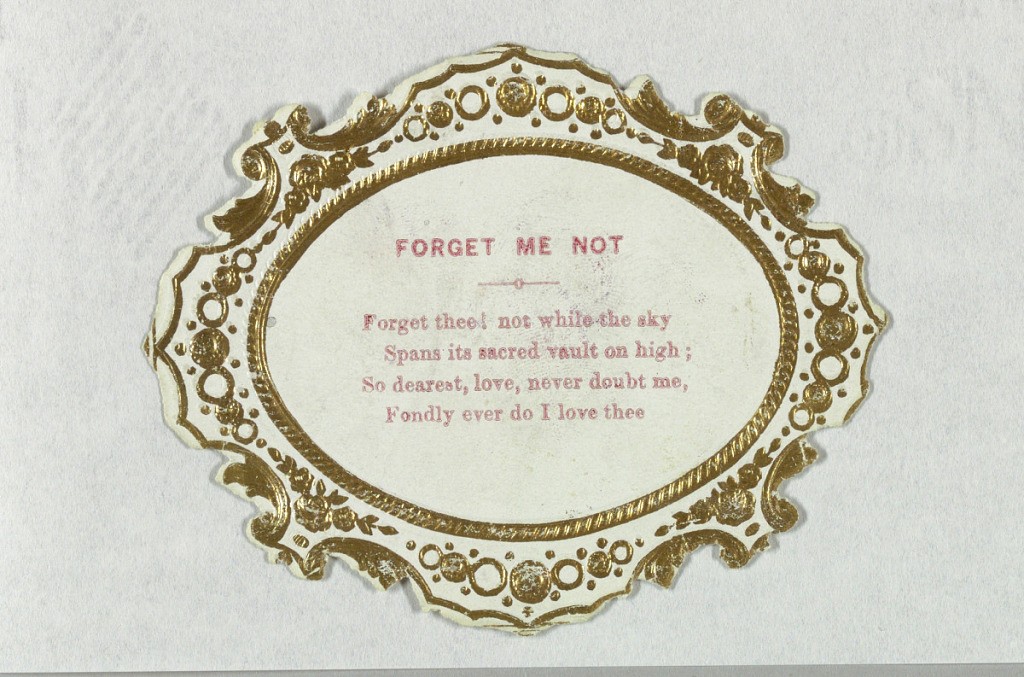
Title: Valentine Greeting
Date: ca. 1875
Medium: Gold and rose ink printed on embossed paper
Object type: Greeting Card
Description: Poem, "Forget me not" of four lines within a Baroque Revival frame.